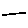
Label: line